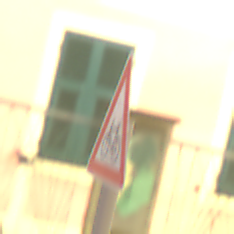
Verkehrszeichen: RadverkehrRechts
Umgebung: Outdoor, Urban
Tageszeit: Night
Wetter: PartlyCloudy
Licht: Artificial
Jahreszeit: NotSpecified
Kontrast: HighContrast